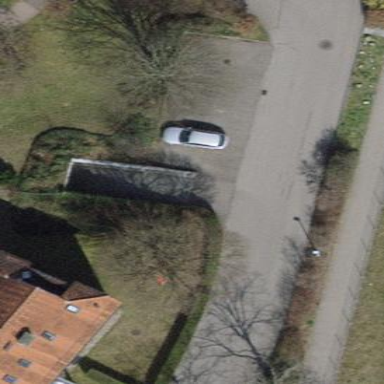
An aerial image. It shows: Street-side parking area.